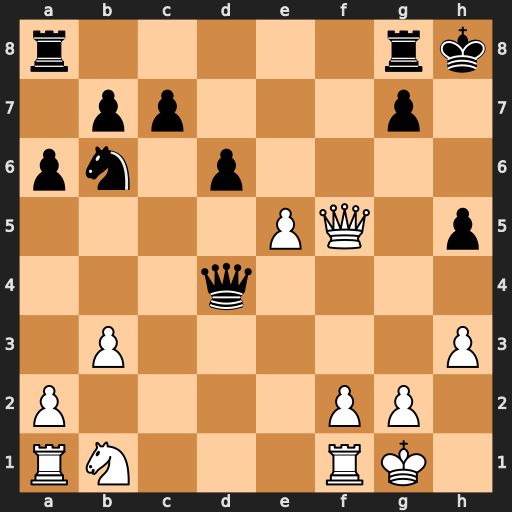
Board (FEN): r5rk/1pp3p1/pn1p4/4PQ1p/3q4/1P5P/P4PP1/RN3RK1
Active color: w
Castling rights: -
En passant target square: -
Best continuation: Qxh5#